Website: bh-photo
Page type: gifting
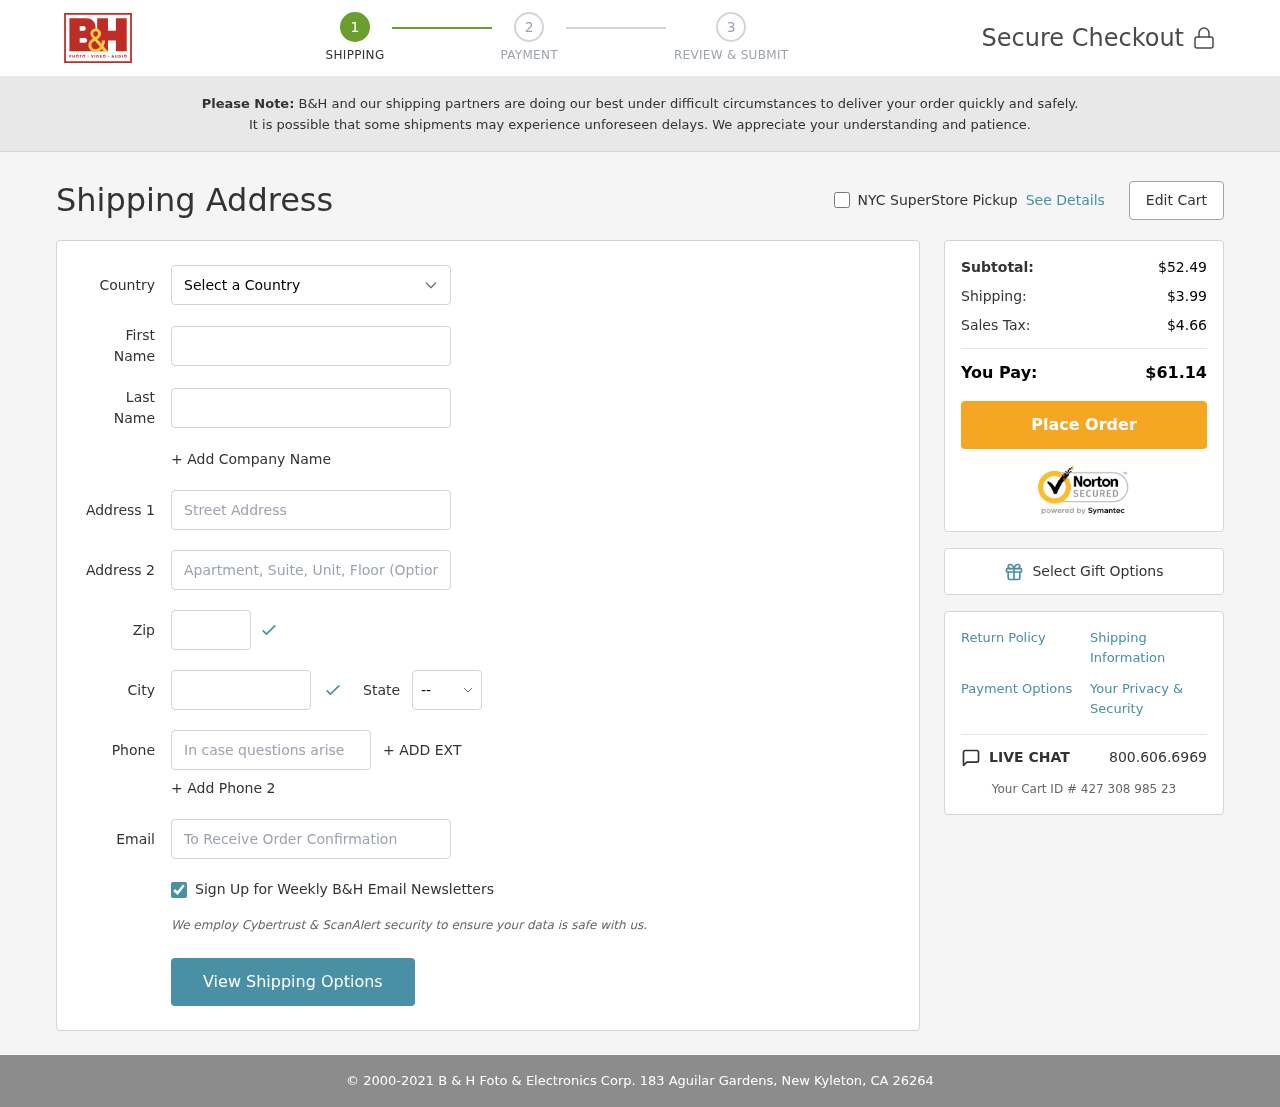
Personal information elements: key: PII_CITY
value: New Kyleton
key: PII_COUNTRY
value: United States
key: PII_EMAIL
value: richard.johnson@yahoo.com
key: PII_FIRSTNAME
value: Richard
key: PII_LASTNAME
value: Johnson
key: PII_PHONE
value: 3139321755
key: PII_POSTCODE
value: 26264
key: PII_STATE_ABBR
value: CA
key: PII_STREET
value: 183 Aguilar Gardens
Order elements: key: ORDER_SUBTOTAL
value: $52.49
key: ORDER_SHIPPING_COST
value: $3.99
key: ORDER_TAX
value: $4.66
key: ORDER_TOTAL
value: $61.14
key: ORDER_ID
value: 427 308 985 23